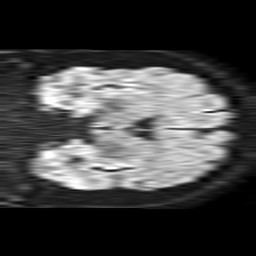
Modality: TRACE
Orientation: coronal
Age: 57
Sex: male
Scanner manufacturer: philips
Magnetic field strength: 1.5 T
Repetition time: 4.6 s
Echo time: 0.08631 s